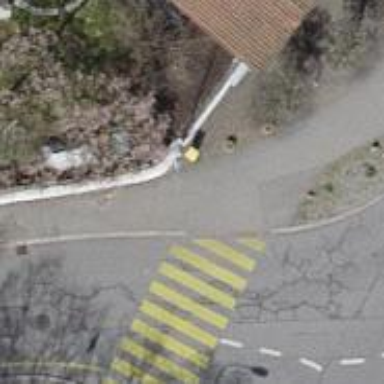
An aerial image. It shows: Post box.